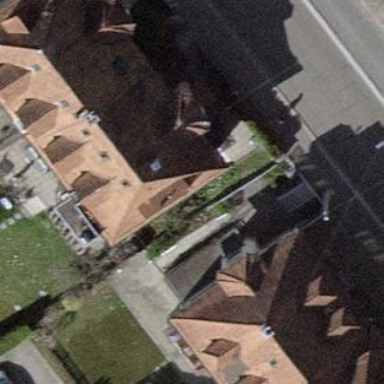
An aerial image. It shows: Building with pyramidal roof. The roof shape is pyramidal.